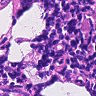
Metastatic tissue present: no